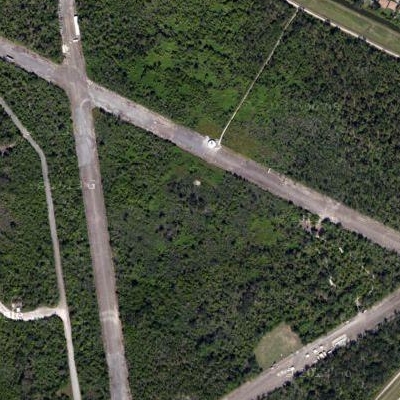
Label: Forest